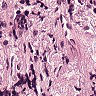
Metastatic tissue present: no